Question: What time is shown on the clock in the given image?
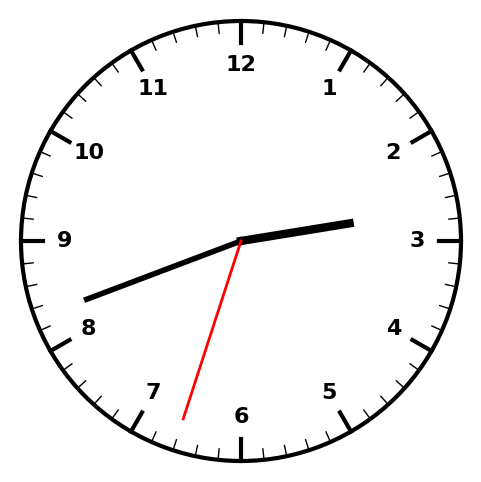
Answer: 02:41:33